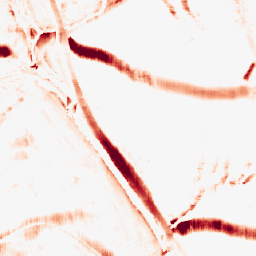
Category: morphological
Decomposition family: morphological_rect
Decomposition parameters: operation: opening
width: 10
height: 20
Upsampling method: area
Upsampling parameters: scale: 2
Upsampling scale: 2